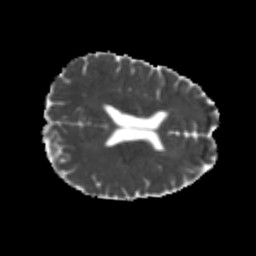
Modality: MD
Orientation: axial
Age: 22
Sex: male
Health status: healthy
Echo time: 0.074 s